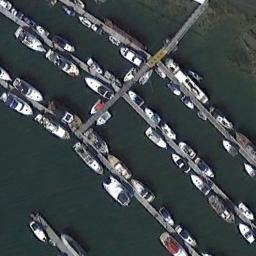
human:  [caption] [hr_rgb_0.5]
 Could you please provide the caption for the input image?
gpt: Lots of ships are in the harbor .

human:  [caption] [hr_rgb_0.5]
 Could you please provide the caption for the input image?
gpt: The harbor has lots of neatly docked boats and the color of the waters is green .

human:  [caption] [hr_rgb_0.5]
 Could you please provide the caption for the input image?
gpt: Many yachts are neatly arranged on the sea side of the harbor .

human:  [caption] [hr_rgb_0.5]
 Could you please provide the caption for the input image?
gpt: There are many ships in the harbor .

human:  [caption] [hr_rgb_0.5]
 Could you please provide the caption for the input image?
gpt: There are many ships at the harbor .